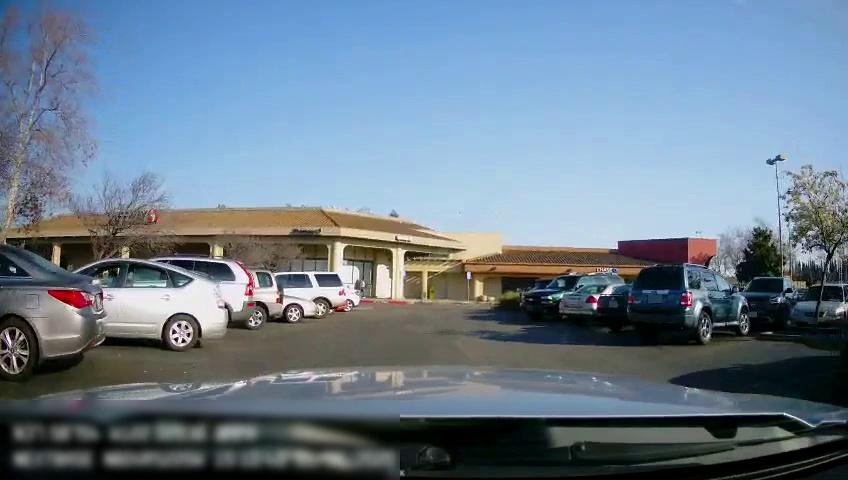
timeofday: Day
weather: Sunny
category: Drivable Space
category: Vehicles | SUV
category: Vehicles | Car
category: Vehicles | Car
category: Vehicles | SUV
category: Vehicles | SUV
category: Vehicles | Car
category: Vehicles | Car
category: Vehicles | Car
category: Vehicles | SUV
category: Vehicles | Car
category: Vehicles | SUV
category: Vehicles | SUV
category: Vehicles | Car
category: Vehicles | Car